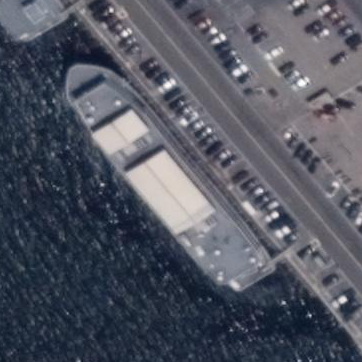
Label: civil